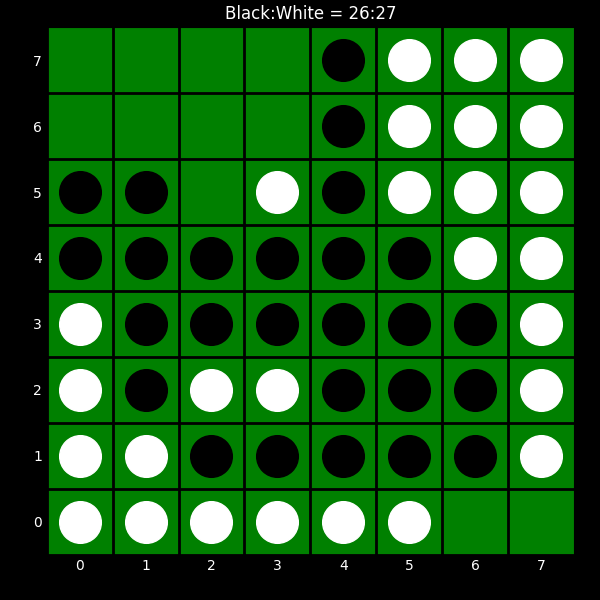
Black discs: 26
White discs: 27